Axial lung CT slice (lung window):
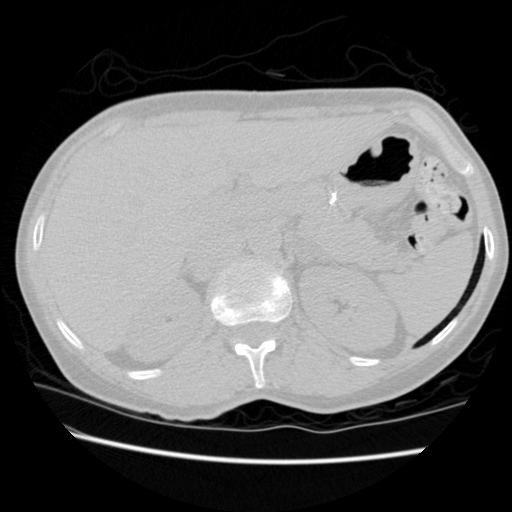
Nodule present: no